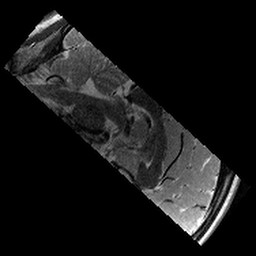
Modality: T2w
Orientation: sagittal
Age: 12
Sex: male
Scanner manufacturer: siemens
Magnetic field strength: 3 T
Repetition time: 8.46 s
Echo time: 0.067 s